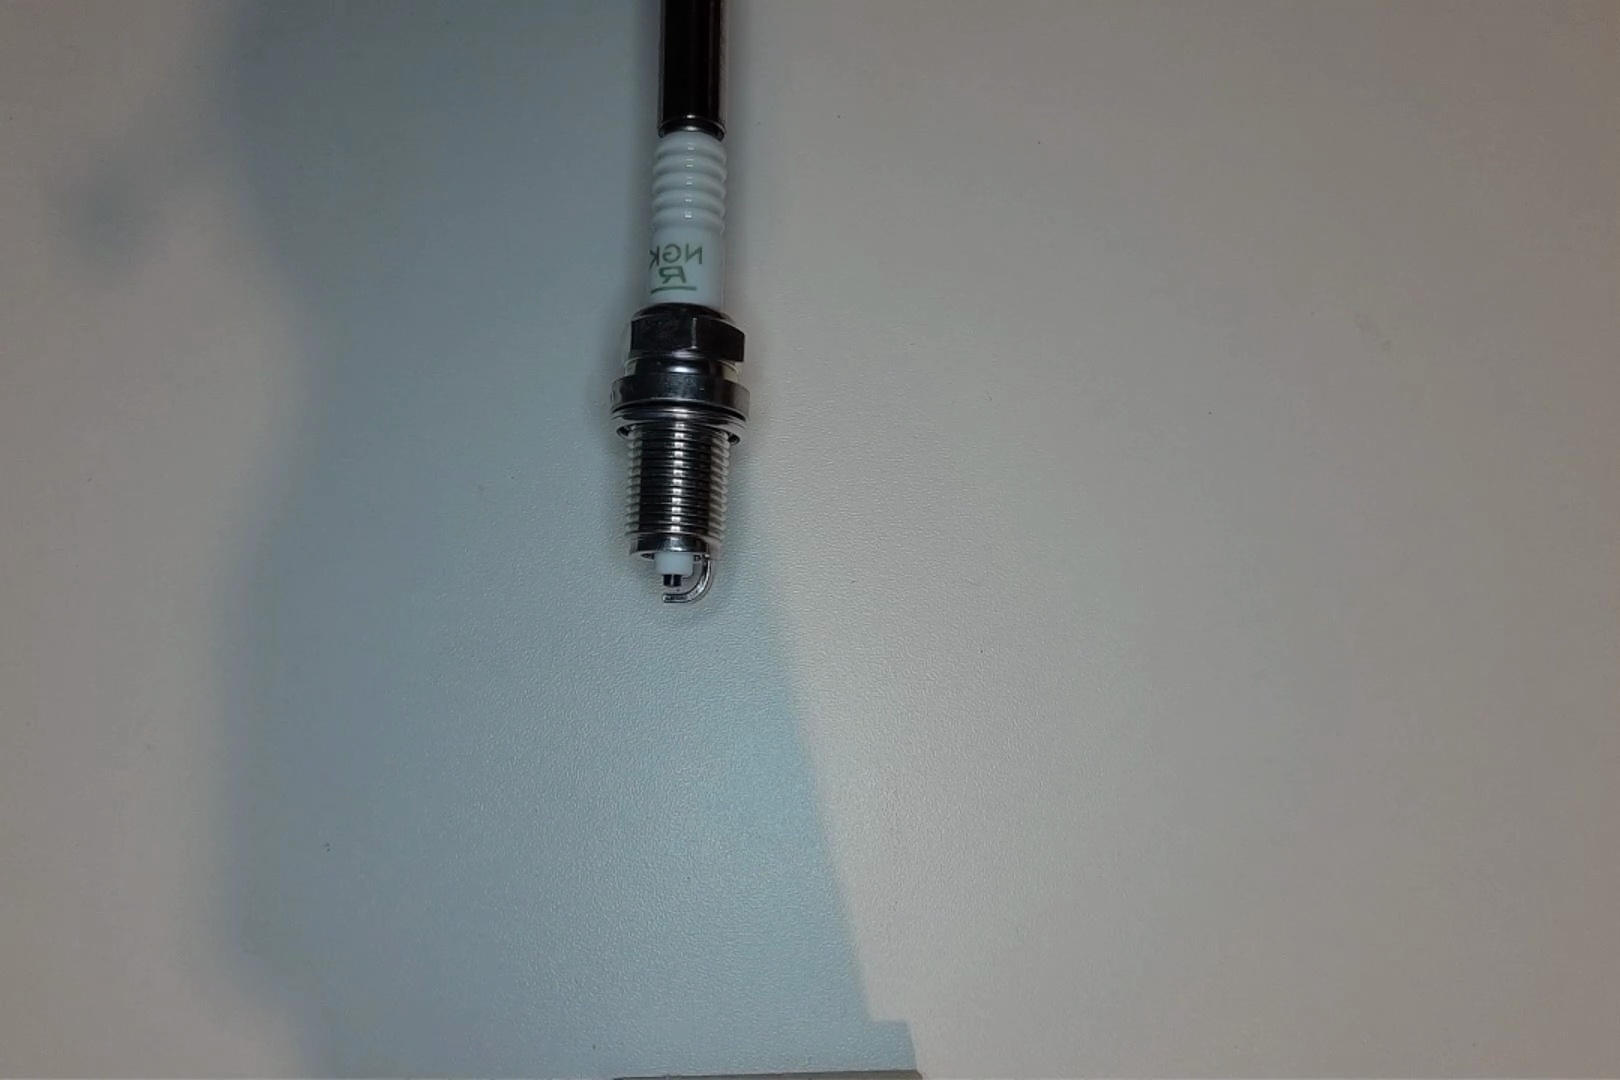
Label: no anomaly